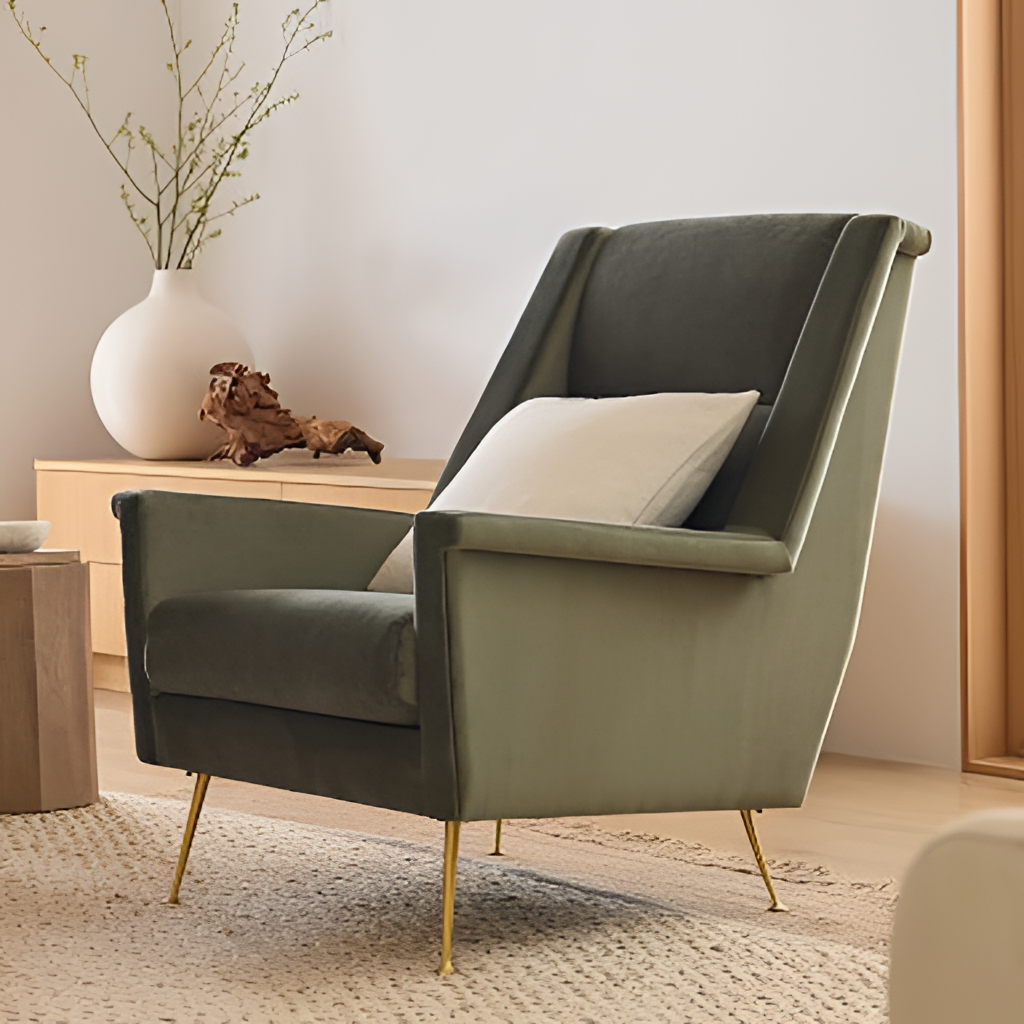
living room, velvet armchair, brown wood flooring, with plank pattern, paint wallpaper, with solid pattern, contemporary